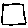
Label: square